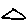
Label: triangle